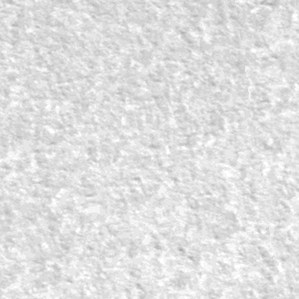
Label: frost